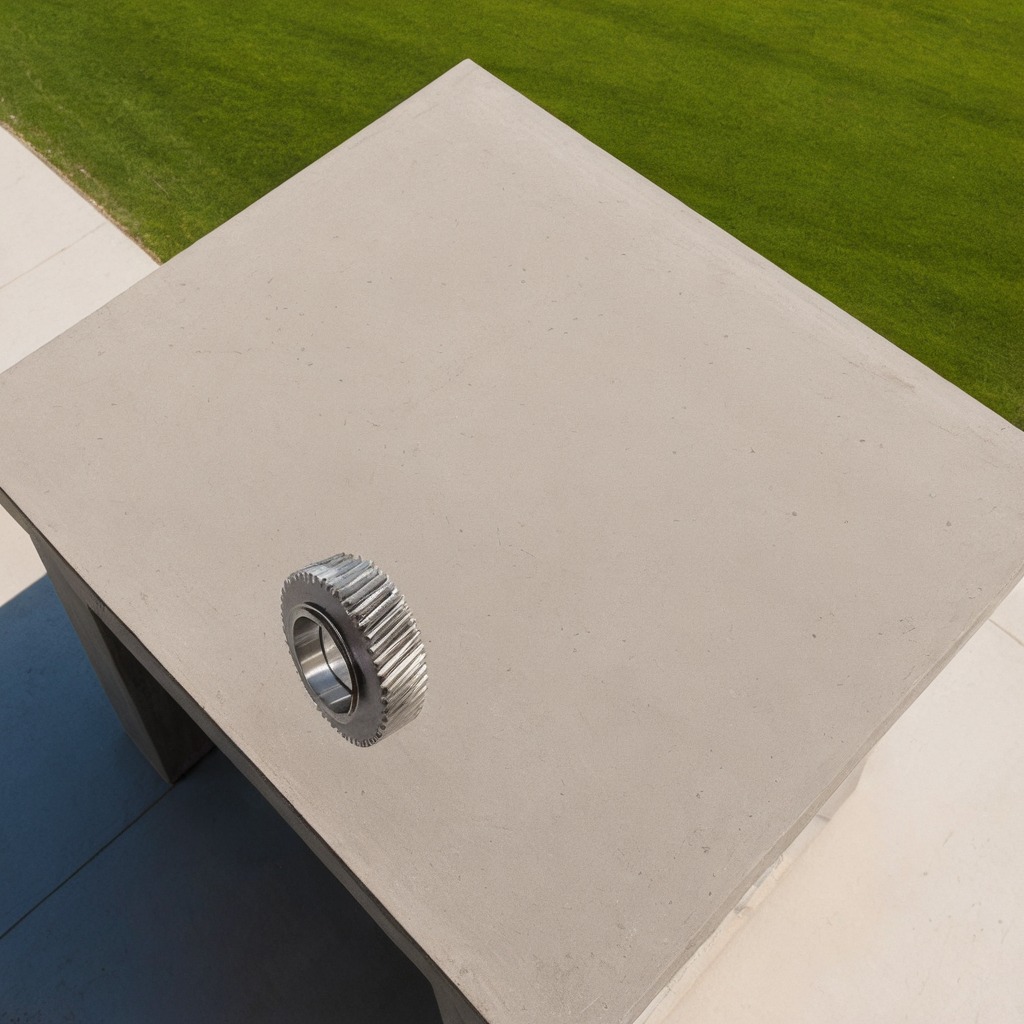
A steel gear with teeth is lying on the concrete workbench.